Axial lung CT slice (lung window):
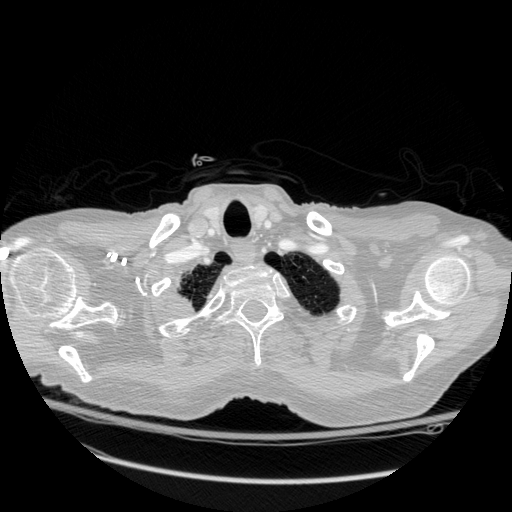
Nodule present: no